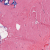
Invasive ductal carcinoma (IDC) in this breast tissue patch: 0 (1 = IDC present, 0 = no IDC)